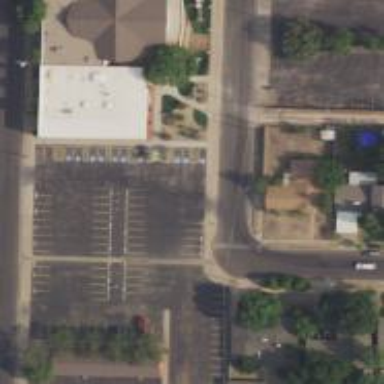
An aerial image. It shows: Parking space.